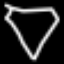
Label: diamond